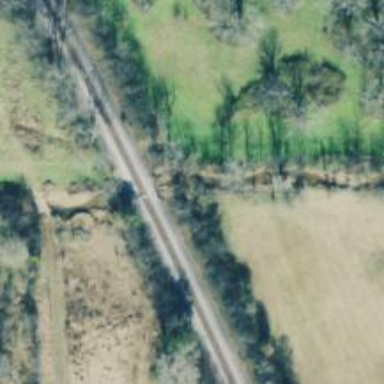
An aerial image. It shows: Railway track.